Field crop: maize
Growth stage: 2
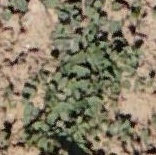
Species: convolvulus